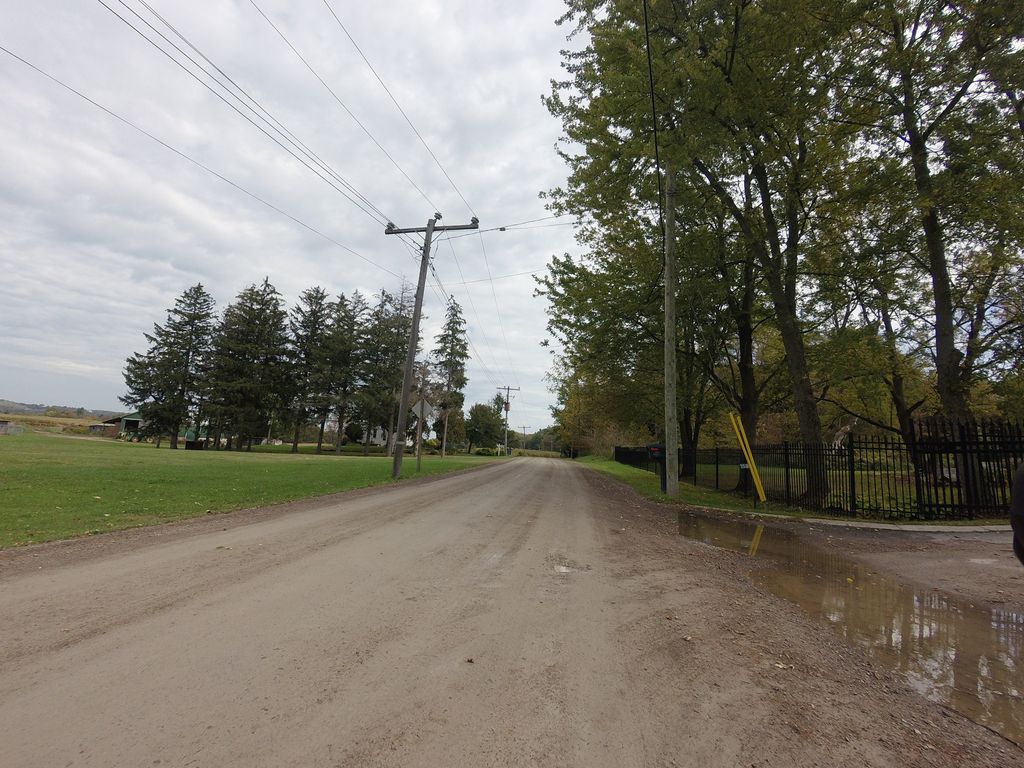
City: hamilton